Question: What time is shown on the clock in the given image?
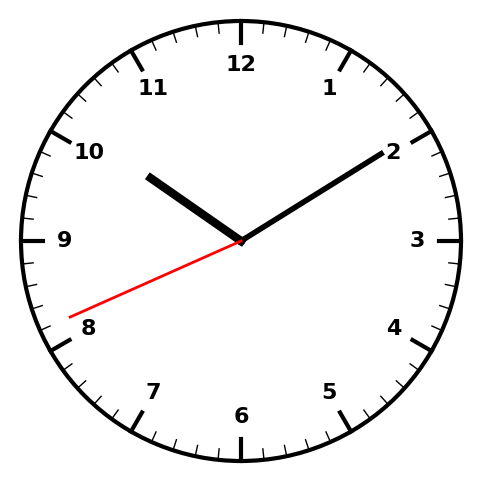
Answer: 10:09:41